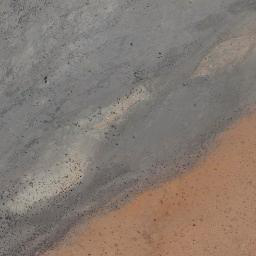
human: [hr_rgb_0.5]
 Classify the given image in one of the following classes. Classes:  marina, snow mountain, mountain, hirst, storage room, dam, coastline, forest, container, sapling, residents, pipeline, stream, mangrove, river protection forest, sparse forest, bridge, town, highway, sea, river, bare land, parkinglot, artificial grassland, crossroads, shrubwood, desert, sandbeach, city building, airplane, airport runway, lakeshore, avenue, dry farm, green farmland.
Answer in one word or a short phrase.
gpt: bare land